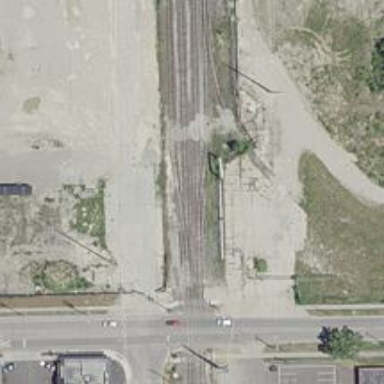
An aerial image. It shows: Railway siding for service.